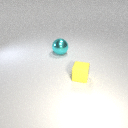
small yellow rubber cube to the right of large cyan metal sphere